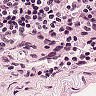
Metastatic tissue present: no